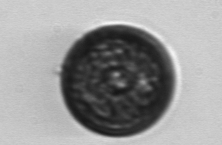
Label: Coscinodiscus